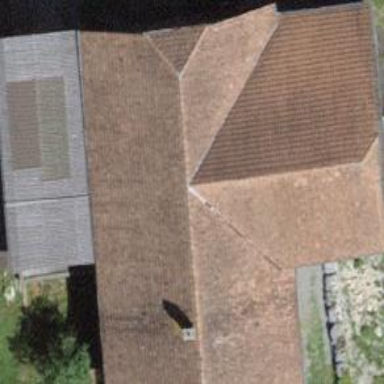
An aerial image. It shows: Farm building.